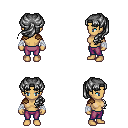
a pixel art fantasy rpg character, female body template, human, tanned skin, leather shoulder armor, magenta pants, gray princess hairstyle, white cloth bandages, four views (front, back, left, right), 2x2 character sprite sheet, small pixel art, hard edges, no anti-aliasing